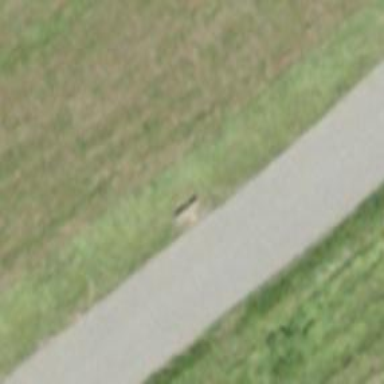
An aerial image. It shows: Brown bench.